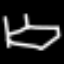
Label: bed